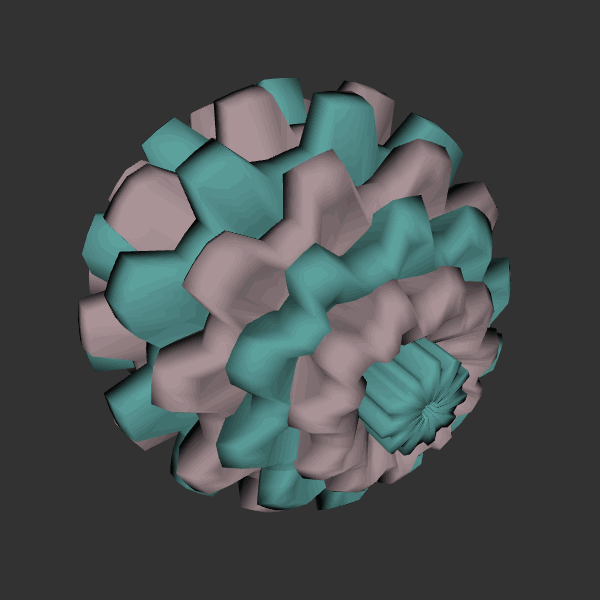
Background: dark